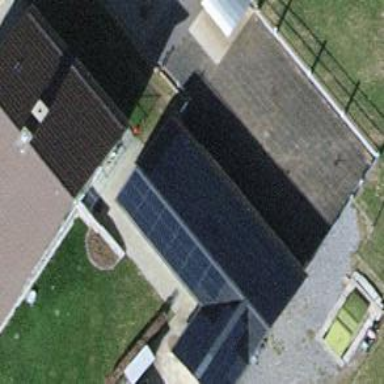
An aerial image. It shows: Solar power generator using photovoltaic method with solar photovoltaic panel types.